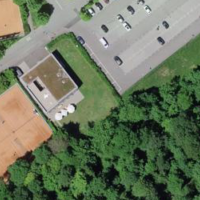
EUNIS habitat code: 53
Species observed at this site:
Populus tremula
Fagus sylvatica
Lonicera acuminata